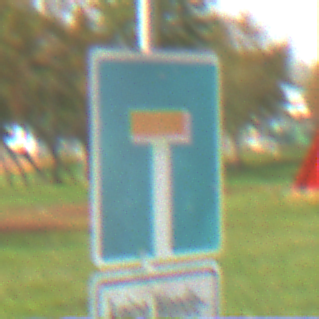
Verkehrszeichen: Sackgasse
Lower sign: HinweisGeaenderteVorfahrtVerkehrsfuehrungVerkehrsregelung3
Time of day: MorningAfternoon
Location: Outdoor (Suburban)
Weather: PartlyCloudy
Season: NotSpecified
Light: Natural